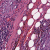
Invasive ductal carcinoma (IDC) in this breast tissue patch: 1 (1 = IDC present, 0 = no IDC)